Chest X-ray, PA view. Patient: 33 years old, sex F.
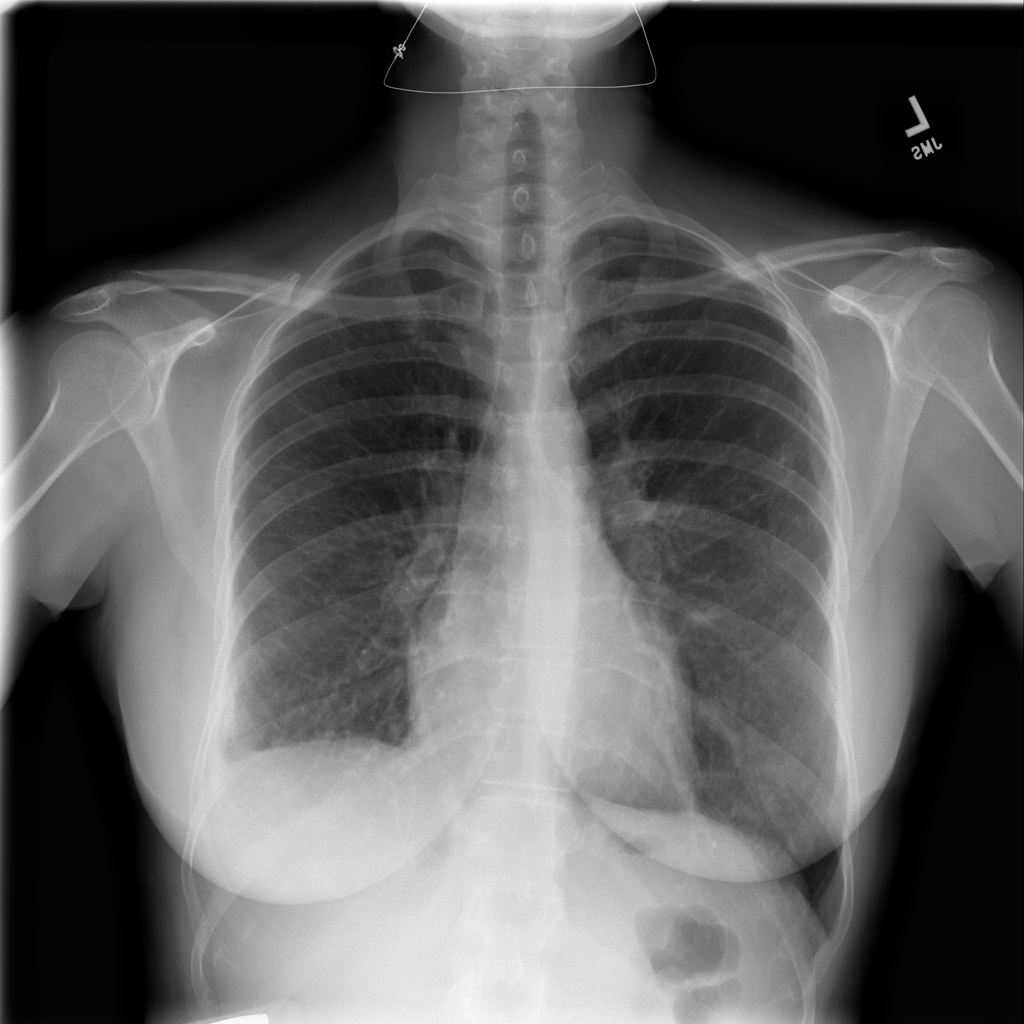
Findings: Pneumothorax